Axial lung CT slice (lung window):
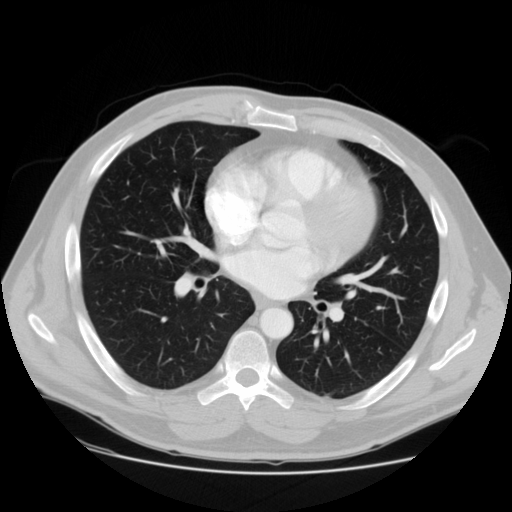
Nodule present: no